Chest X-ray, PA view. Patient: 28 years old, sex M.
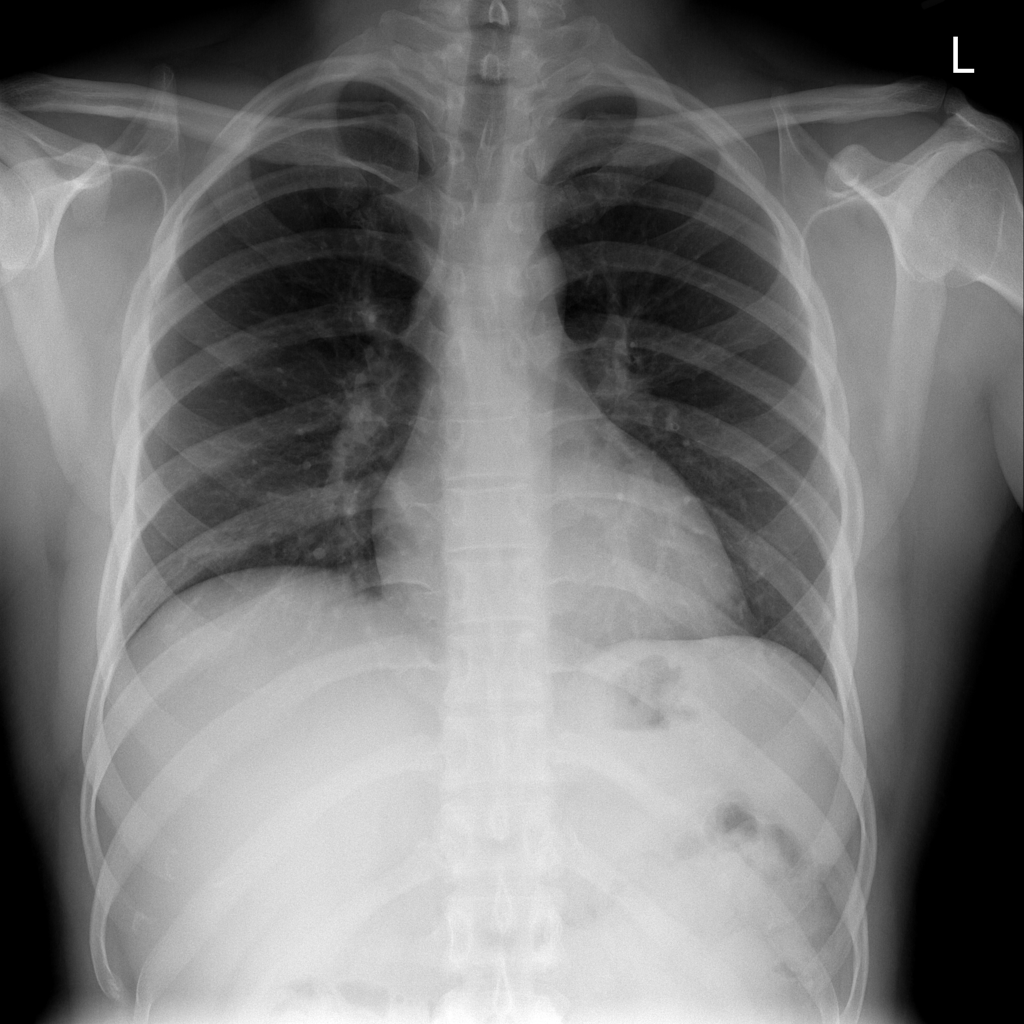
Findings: No Finding